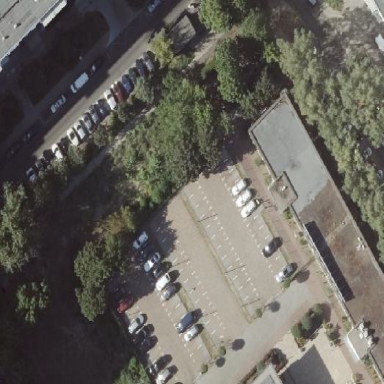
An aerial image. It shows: Street side parking on concrete surface.